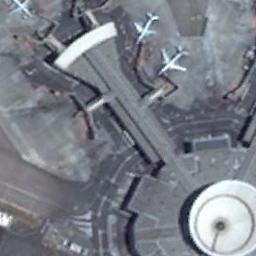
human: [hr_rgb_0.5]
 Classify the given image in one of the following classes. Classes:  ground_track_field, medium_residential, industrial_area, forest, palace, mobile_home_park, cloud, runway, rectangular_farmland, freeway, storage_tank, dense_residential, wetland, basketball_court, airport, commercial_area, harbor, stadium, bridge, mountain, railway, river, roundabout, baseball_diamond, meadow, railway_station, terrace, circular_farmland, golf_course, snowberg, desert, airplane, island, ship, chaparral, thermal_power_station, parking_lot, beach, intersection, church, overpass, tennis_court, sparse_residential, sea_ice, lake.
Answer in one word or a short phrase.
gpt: airplane